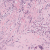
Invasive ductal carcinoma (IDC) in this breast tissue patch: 1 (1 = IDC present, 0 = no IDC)